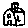
Label: house